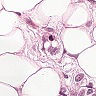
Metastatic tissue present: yes